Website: bh-photo
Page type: billing-address
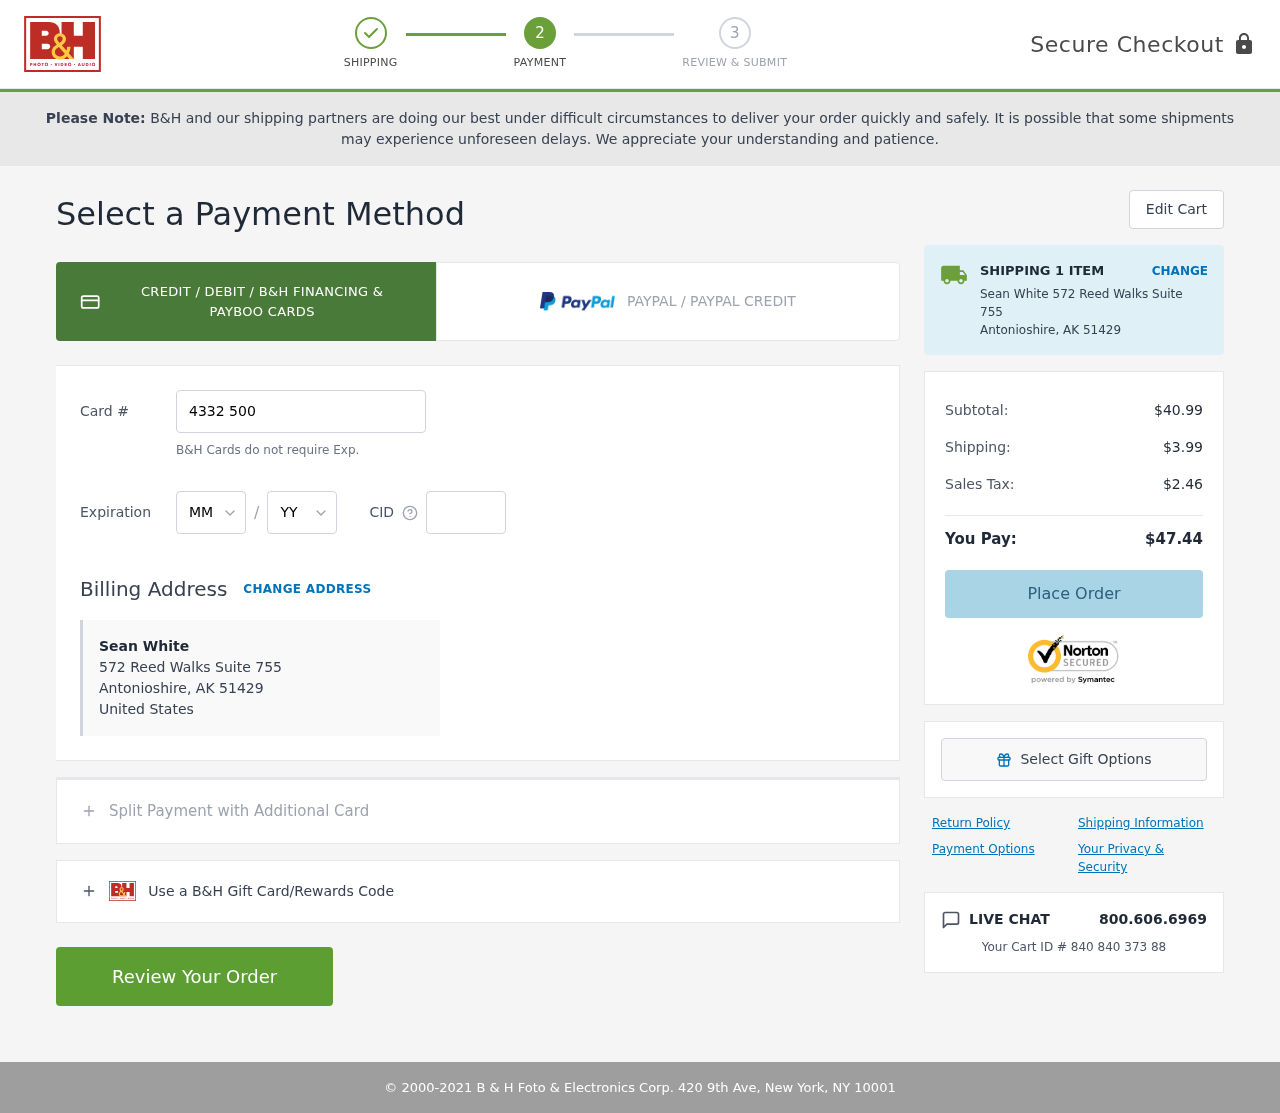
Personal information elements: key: PII_CARD_CVV
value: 944
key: PII_CARD_EXPIRY_MONTH
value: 09
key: PII_CARD_EXPIRY_YEAR
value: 26
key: PII_CARD_NUMBER
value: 4332 5007 1166 7550
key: PII_CITY
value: Antonioshire
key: PII_COUNTRY
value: United States
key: PII_FULLNAME
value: Sean White
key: PII_POSTCODE
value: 51429
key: PII_STATE_ABBR
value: AK
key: PII_STREET
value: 572 Reed Walks Suite 755
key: PII_FULLNAME2
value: Sean White
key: PII_CITY_STATE
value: Antonioshire, AK
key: PII_POSTCODE_FULL
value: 51429
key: PII_POSTCODE_NUMERIC
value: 51429
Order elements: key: ORDER_NUM_ITEMS
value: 1
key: ORDER_SUBTOTAL
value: $40.99
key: ORDER_SHIPPING_COST
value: $3.99
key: ORDER_TAX
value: $2.46
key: ORDER_TOTAL
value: $47.44
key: ORDER_ID
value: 840 840 373 88